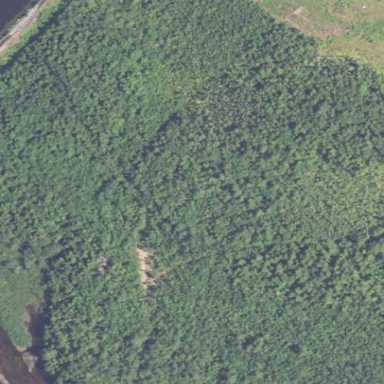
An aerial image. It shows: Mixed woodland with variety of leaf types and cycles.